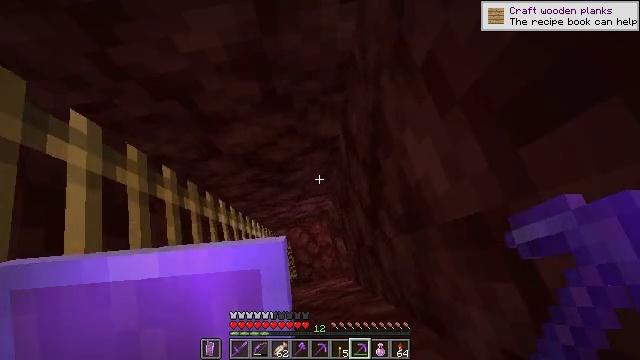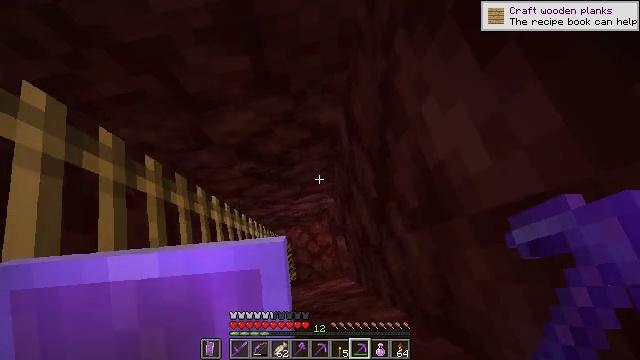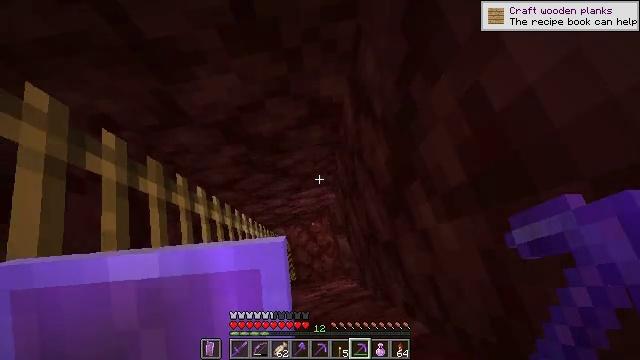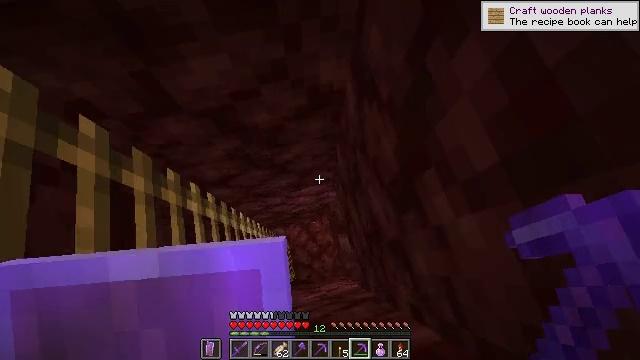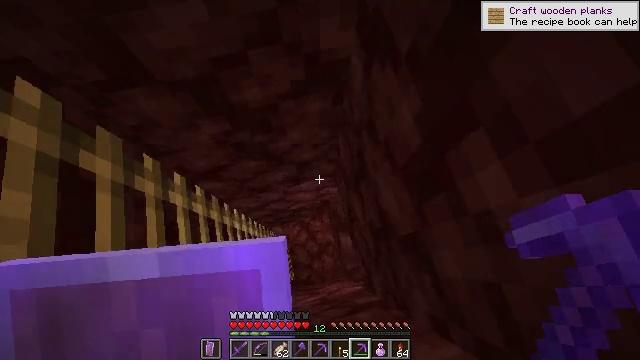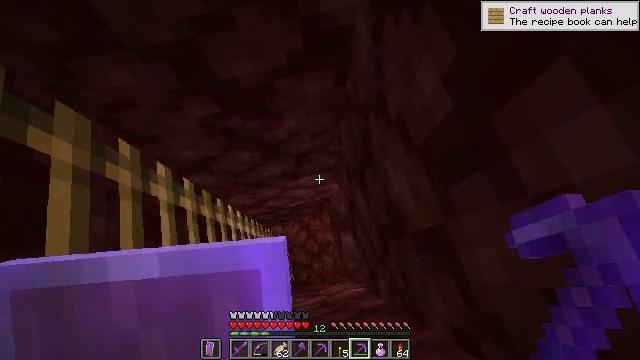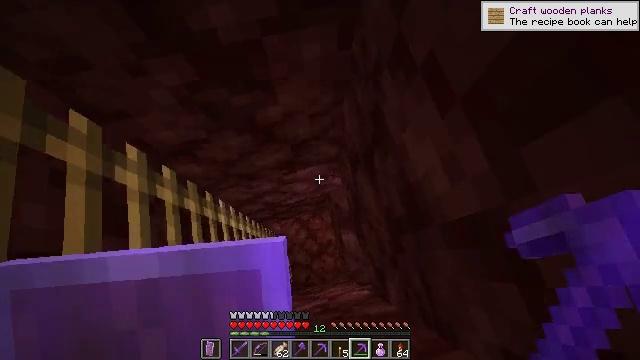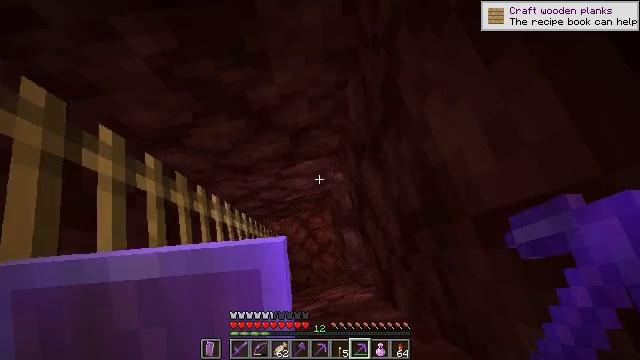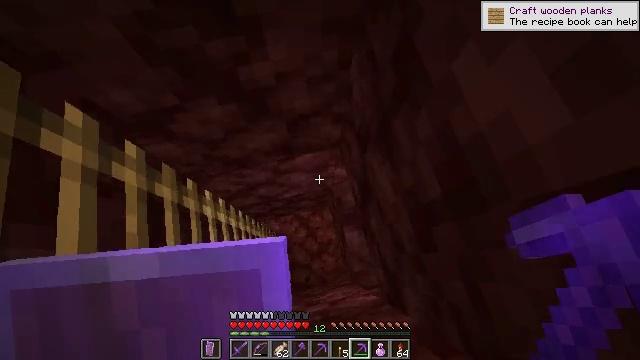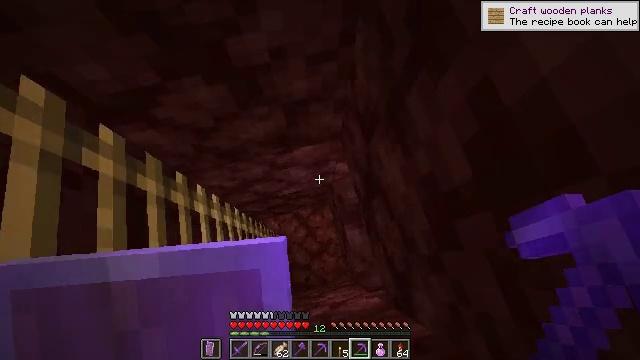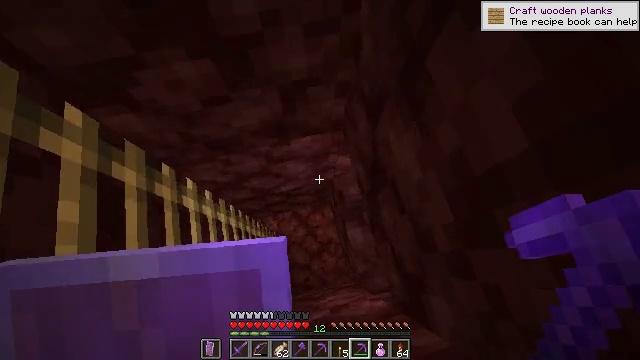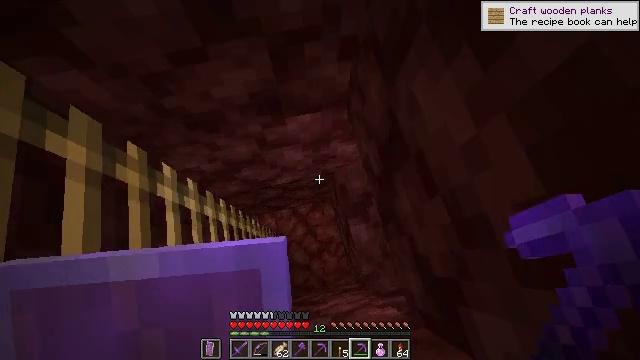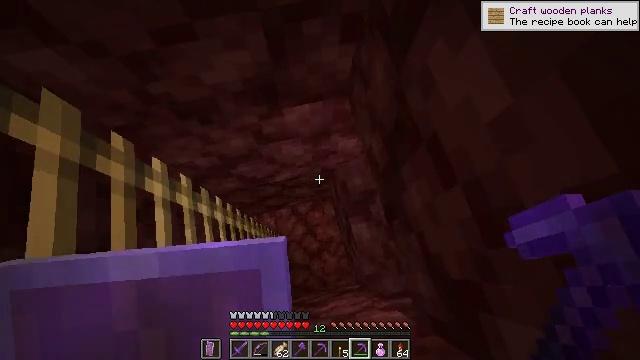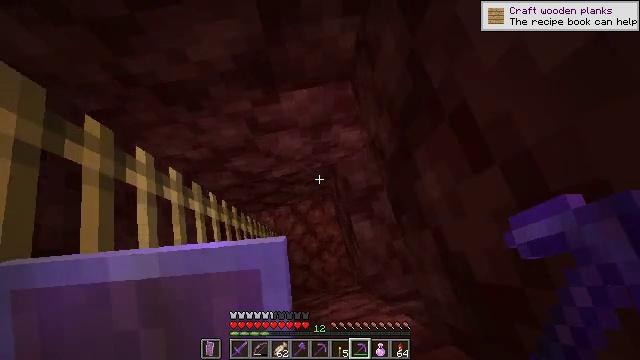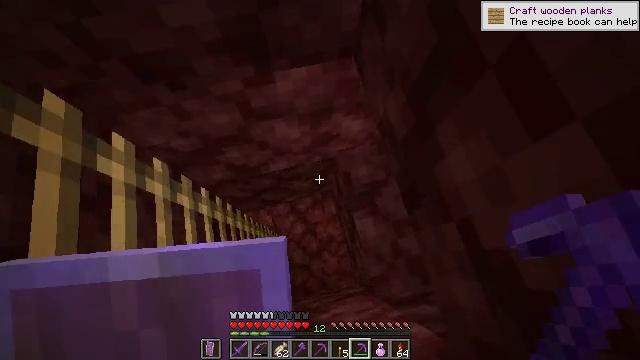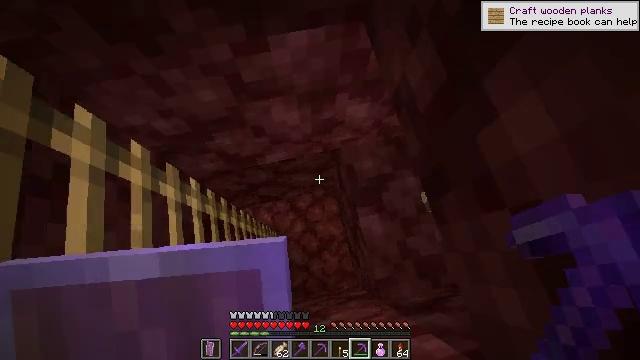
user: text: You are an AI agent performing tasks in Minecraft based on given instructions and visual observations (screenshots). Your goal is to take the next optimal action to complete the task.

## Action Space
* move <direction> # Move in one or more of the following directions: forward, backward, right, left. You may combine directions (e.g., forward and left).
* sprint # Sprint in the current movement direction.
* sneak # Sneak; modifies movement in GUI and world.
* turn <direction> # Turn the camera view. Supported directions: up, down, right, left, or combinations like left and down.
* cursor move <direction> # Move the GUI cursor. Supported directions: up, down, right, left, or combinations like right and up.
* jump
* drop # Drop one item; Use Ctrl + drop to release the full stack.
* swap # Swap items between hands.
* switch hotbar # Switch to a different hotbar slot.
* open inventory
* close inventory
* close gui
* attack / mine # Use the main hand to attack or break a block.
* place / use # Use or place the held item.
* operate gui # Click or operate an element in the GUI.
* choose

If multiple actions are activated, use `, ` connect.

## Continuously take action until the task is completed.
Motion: motion action
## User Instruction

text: Dig up the nether quartz ore.
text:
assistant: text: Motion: no_op
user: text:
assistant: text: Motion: no_op
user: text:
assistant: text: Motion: no_op
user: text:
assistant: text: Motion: no_op
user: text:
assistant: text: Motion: no_op
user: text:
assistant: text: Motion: no_op
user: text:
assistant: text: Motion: no_op
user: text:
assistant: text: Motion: no_op
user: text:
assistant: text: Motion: no_op
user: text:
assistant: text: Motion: no_op
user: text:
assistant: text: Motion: no_op
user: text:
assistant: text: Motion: no_op
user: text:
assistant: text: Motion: no_op
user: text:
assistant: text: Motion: no_op
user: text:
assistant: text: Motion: no_op
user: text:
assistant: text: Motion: no_op
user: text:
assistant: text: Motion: no_op
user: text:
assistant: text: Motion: no_op
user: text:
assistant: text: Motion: no_op
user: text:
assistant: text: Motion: no_op
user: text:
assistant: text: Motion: no_op
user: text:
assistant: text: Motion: no_op
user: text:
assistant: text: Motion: no_op
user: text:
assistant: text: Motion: turn right and up
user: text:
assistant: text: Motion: turn right and up
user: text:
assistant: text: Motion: turn right and up
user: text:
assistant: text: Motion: turn up
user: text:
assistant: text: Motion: no_op
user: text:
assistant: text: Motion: no_op
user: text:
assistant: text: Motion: no_op